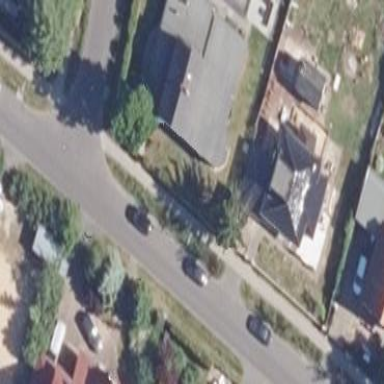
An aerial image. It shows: Detached building with gambrel roof shape.